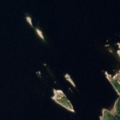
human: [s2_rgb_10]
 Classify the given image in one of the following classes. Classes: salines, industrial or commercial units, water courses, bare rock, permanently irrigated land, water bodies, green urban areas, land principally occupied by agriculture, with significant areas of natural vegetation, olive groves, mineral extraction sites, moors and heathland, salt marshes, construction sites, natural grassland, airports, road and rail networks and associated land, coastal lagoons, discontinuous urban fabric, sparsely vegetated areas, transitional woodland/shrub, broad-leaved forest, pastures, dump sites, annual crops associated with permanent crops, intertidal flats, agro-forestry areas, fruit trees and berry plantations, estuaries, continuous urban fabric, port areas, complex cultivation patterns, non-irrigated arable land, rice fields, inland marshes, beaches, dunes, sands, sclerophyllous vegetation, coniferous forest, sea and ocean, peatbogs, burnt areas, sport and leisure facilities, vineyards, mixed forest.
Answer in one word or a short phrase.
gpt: coniferous forest, sea and ocean